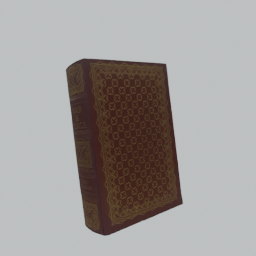
Label: tools